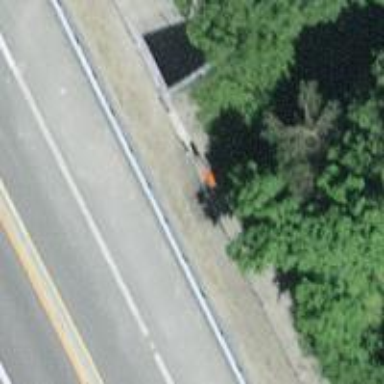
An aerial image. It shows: Pole with roof-covered pipeline marker.